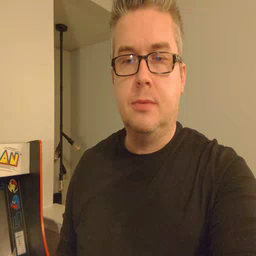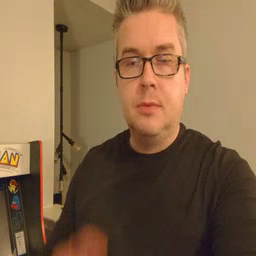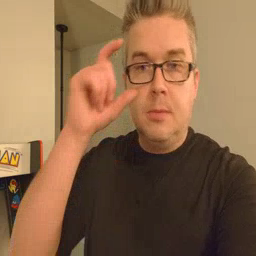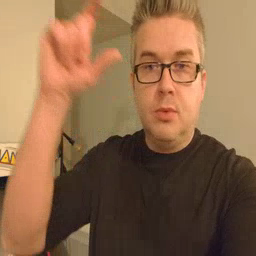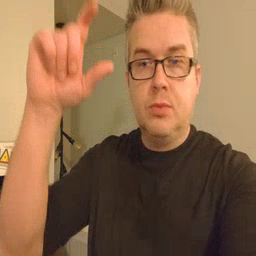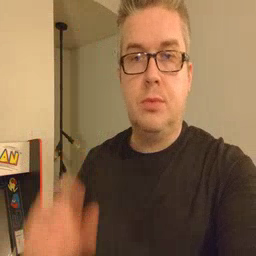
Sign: moon